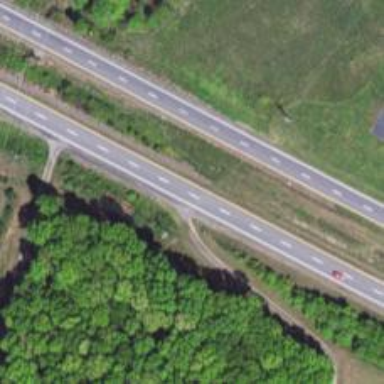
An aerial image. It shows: This image shows trunk highway that functions as expressway.